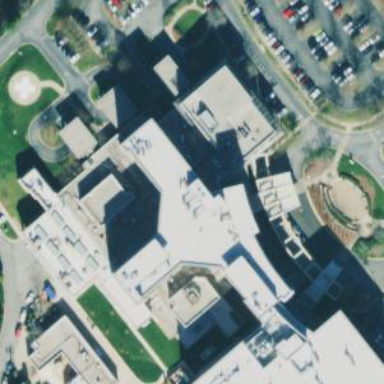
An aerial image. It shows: Hospital building.